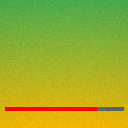
Screen state: on